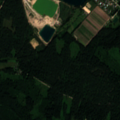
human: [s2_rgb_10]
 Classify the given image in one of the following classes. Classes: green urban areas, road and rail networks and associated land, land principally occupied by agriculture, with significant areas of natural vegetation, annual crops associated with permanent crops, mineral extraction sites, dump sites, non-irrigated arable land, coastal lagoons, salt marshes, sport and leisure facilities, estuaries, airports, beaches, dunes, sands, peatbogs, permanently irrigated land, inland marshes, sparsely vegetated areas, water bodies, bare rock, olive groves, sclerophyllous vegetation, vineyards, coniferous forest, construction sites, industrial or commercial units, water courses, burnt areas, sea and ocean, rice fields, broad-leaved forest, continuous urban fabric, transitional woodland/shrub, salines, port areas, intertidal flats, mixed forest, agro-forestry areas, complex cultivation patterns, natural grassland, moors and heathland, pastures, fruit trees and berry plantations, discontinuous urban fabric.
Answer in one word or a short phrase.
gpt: discontinuous urban fabric, mineral extraction sites, coniferous forest, mixed forest, transitional woodland/shrub, water bodies